This grayscale texture is a bearing vibration snapshot reshaped row-by-row into a square image. Diagnose the bearing from this image, choosing from: normal, inner_race, outer_race, ball.
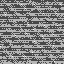
Answer: outer_race